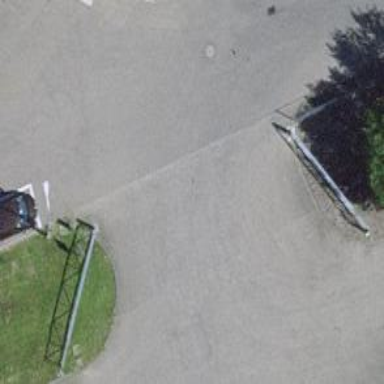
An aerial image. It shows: Gate.